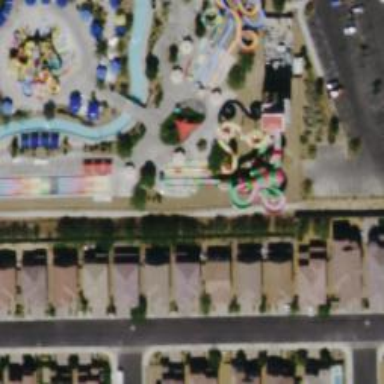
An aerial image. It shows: Water slide attraction.